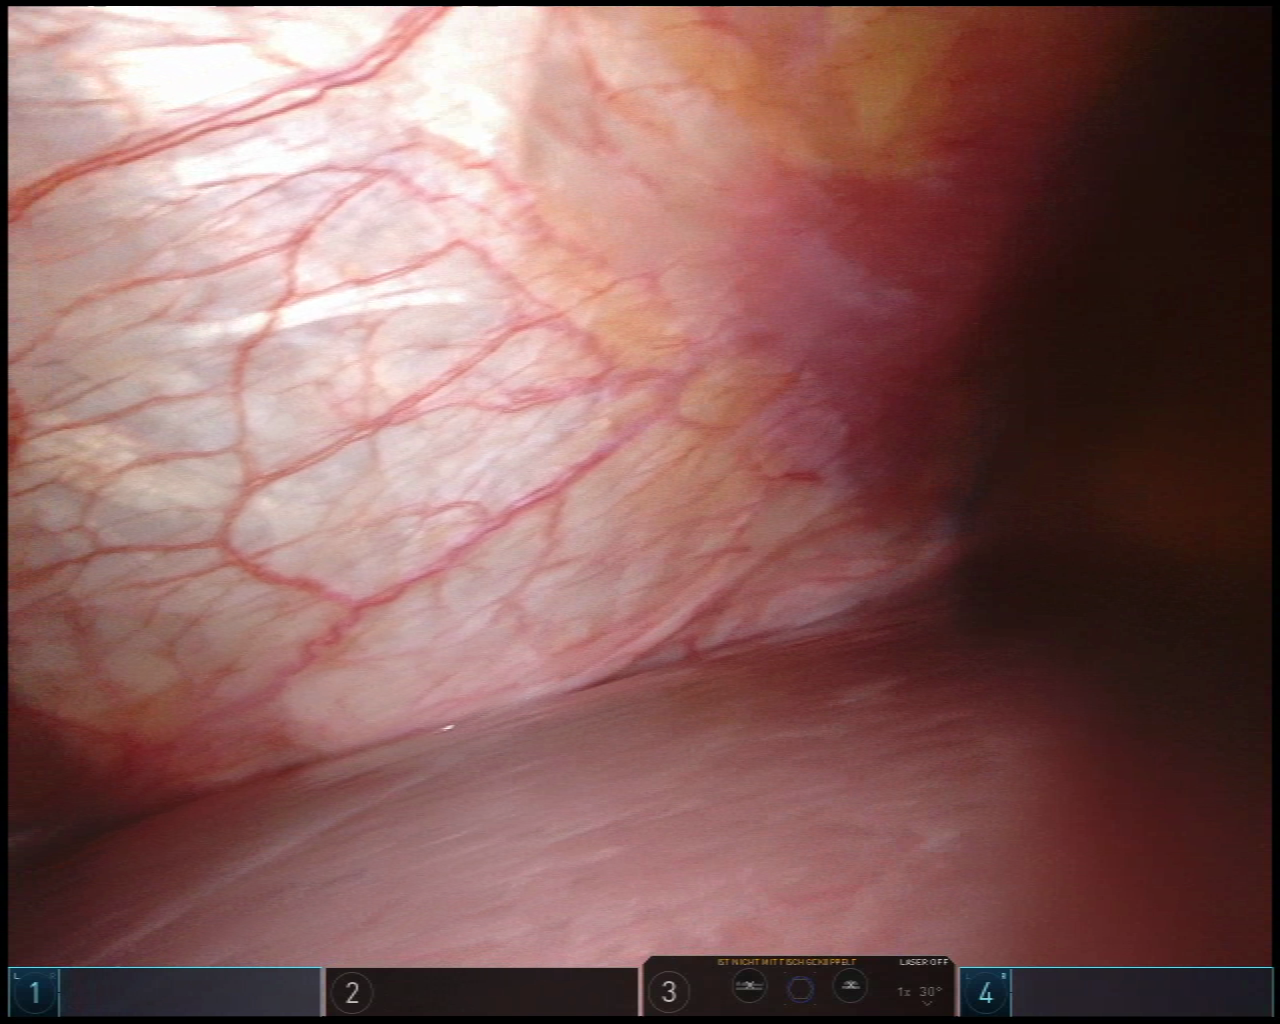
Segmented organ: liver
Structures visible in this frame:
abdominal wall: yes
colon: no
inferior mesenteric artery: no
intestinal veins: no
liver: yes
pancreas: no
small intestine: no
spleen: no
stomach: no
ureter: no
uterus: no
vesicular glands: no